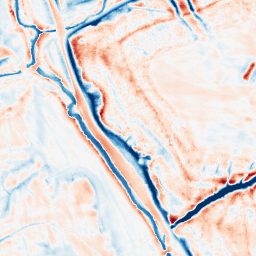
Category: edge_preserving
Decomposition family: bilateral
Decomposition parameters: d: 21
sigma_color: 100
sigma_space: 75
Upsampling method: cubic_catmull_rom
Upsampling parameters: scale: 4
Upsampling scale: 4